Aerial crown-view tile of a tropical tree (Barro Colorado Island, Panama), acquired 20250217:
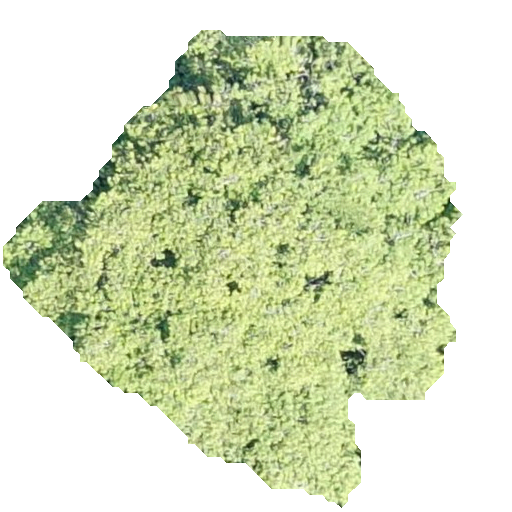
Species: Virola surinamensis
GBIF accepted scientific name: Virola surinamensis
Crown area: 199.738 m²